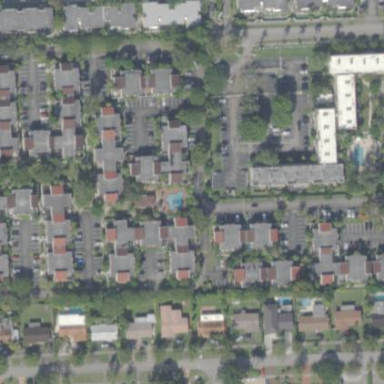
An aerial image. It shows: Condominium within residential area.